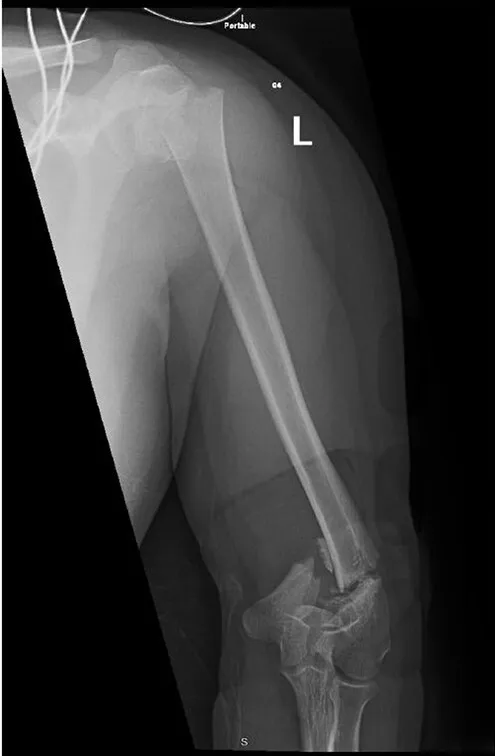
Anteroposterior (AP) view of the left humerus and elbow pre-operative.
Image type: radiology (x_ray)